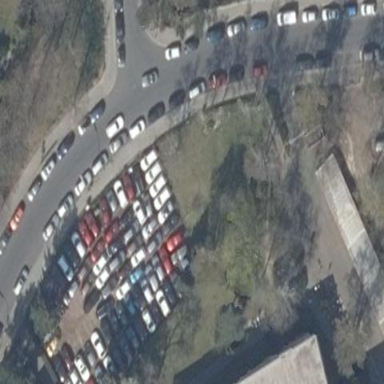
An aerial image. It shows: Car shop in retail area.